Field crop: tomato
Growth stage: 2
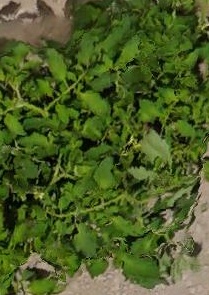
Species: tomato